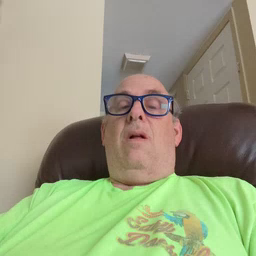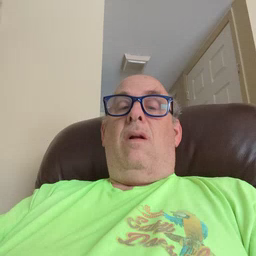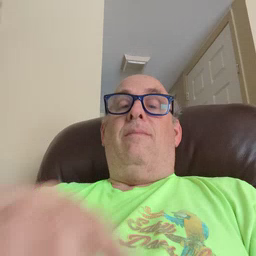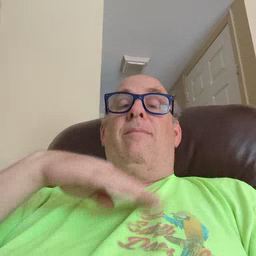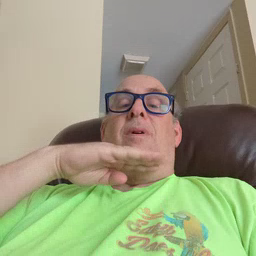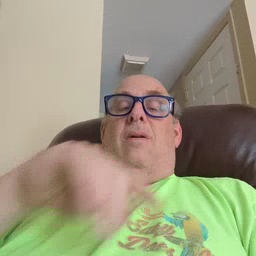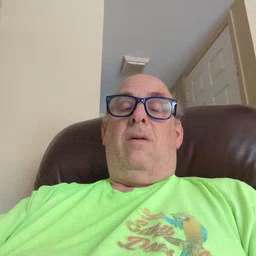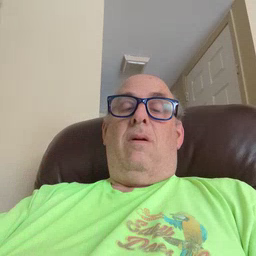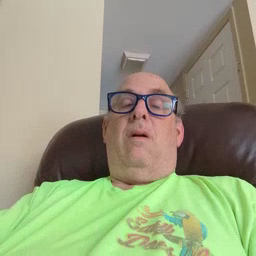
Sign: pig